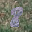
Label: 8